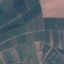
Land use / land cover: PermanentCrop